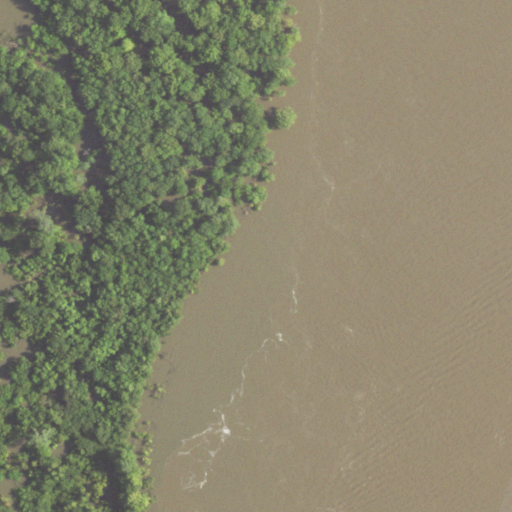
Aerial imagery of levee in Louisiana named Kempe Bend Revetment containing open water, woody wetlands, mixed forest, deciduous forest, open development, and herbaceous wetlands